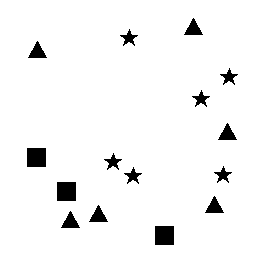
Squares: 3
Triangles: 6
Stars: 6
Total shapes: 15